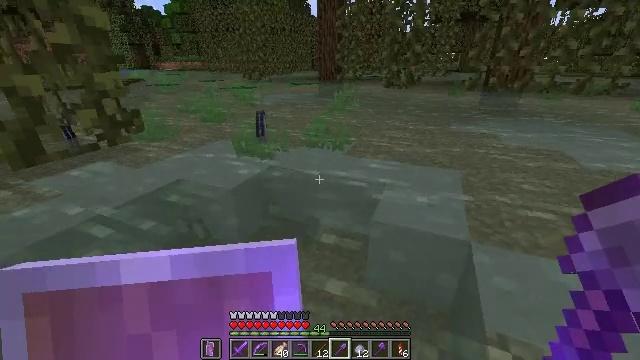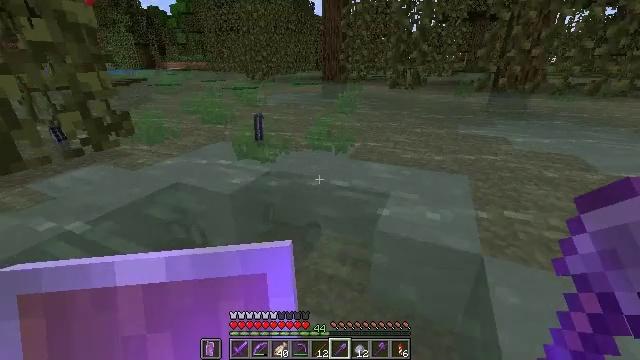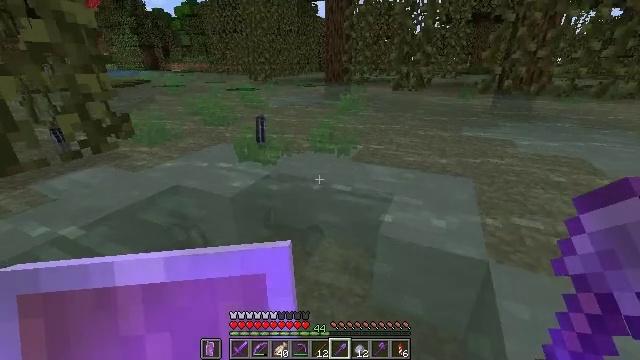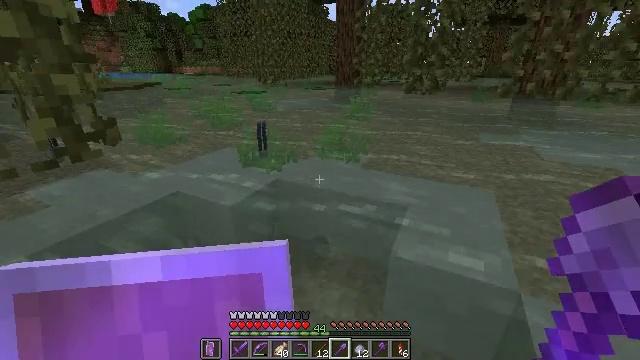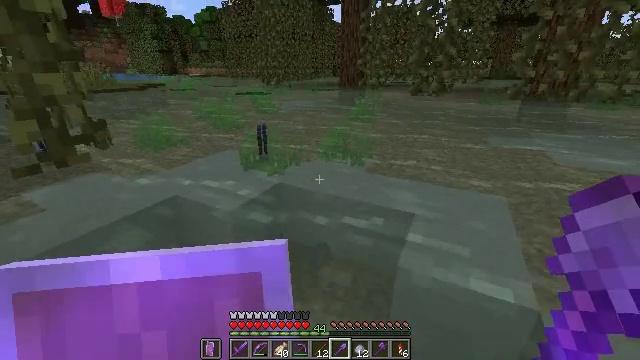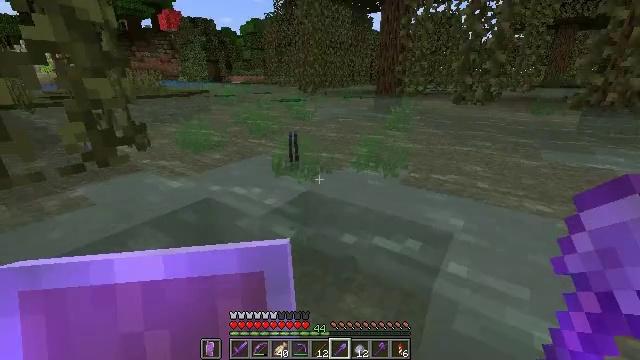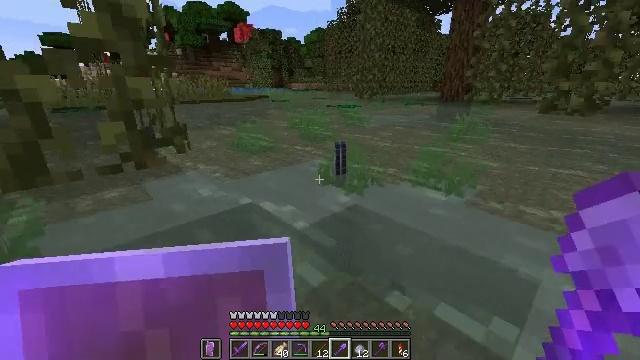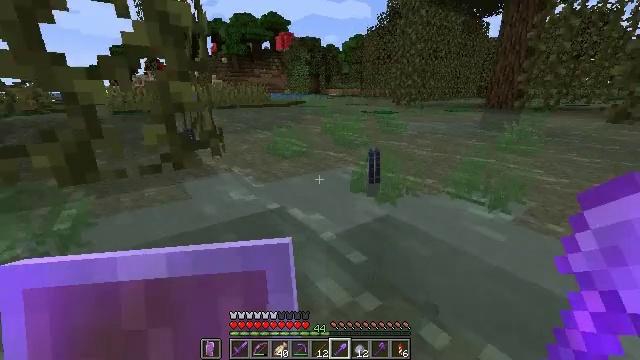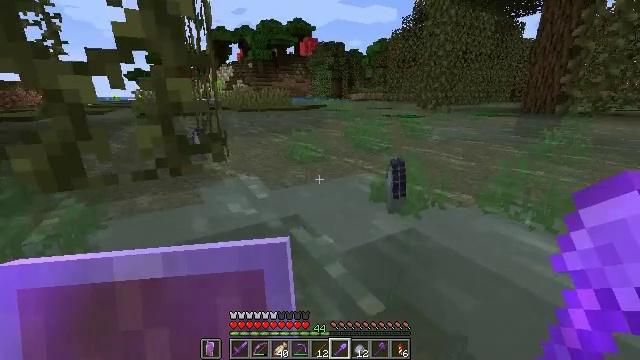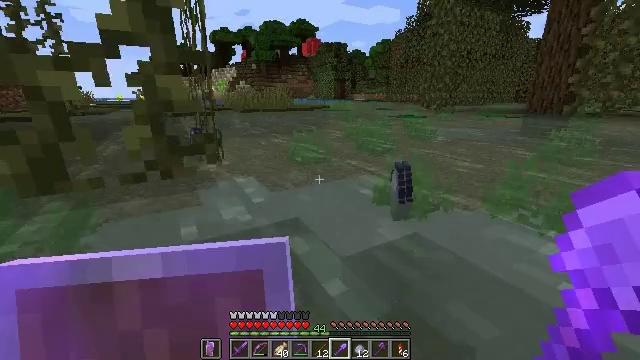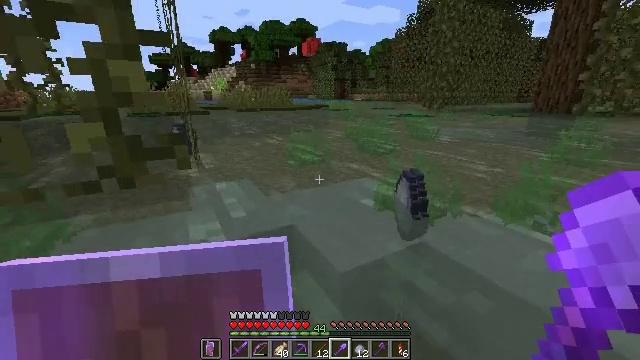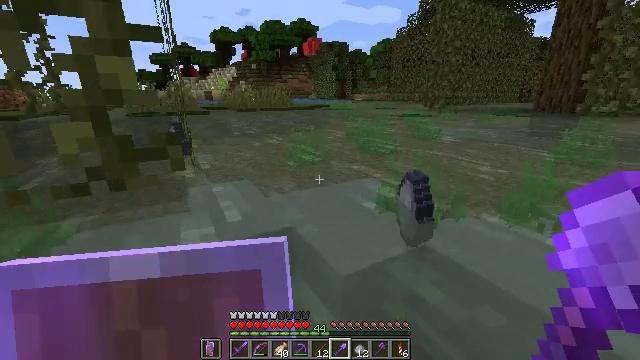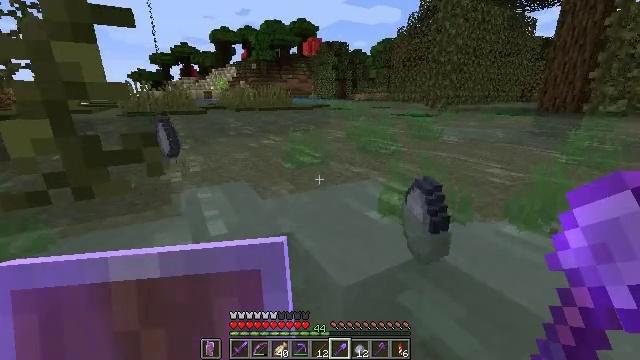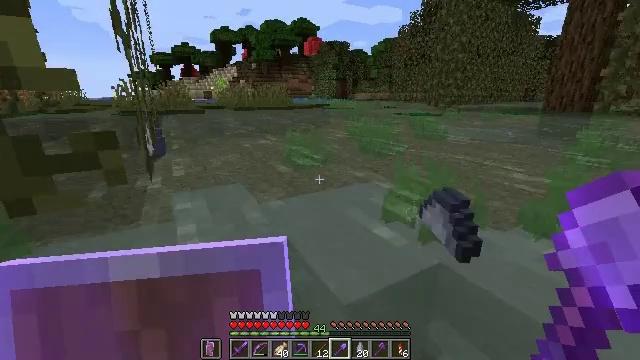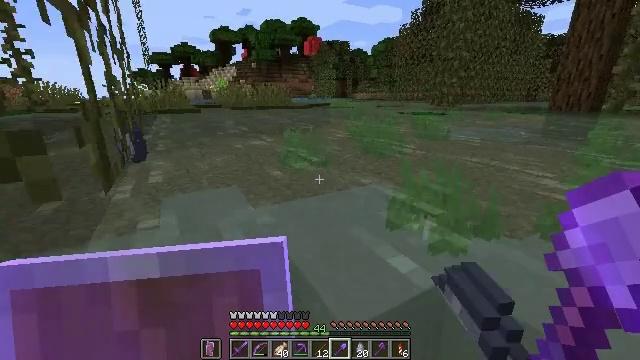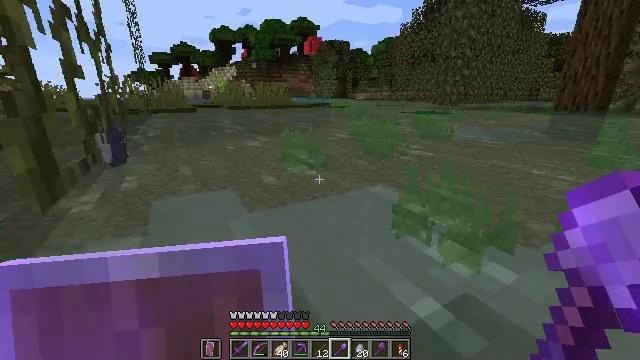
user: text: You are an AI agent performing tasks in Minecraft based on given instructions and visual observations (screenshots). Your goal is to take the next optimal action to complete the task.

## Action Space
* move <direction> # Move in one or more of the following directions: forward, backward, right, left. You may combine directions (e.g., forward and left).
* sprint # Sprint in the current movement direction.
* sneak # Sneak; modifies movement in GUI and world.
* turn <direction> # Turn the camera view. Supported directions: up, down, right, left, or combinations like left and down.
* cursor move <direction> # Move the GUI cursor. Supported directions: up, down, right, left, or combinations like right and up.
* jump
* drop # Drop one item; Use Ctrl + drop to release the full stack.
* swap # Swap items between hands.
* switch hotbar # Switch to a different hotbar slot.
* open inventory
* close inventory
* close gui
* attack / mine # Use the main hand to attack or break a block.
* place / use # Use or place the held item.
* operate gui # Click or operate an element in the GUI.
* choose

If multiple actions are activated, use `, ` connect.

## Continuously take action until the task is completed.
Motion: motion action
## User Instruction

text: Break the clay block to collect it.
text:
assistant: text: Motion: move forward
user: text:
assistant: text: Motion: move forward
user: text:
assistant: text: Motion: move forward, turn left
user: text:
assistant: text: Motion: move forward
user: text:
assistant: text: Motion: move forward, turn left and up
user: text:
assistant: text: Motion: move forward, turn left and up
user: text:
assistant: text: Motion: move forward, turn left and up
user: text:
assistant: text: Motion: move forward, turn left
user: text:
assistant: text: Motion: move forward
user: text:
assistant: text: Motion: move forward
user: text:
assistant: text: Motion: move forward
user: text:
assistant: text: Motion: move forward
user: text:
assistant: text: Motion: move forward
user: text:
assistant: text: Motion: move forward
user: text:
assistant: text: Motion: move forward
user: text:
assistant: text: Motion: move forward
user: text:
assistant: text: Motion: move forward
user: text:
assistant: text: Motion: move forward
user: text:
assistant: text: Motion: move forward
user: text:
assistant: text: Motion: move forward
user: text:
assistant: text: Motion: turn left
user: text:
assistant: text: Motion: turn left and down
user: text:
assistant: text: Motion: turn left and down
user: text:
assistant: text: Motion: turn left and down
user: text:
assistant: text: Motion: turn left and down
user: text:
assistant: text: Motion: turn left and down
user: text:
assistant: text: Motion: turn left and down
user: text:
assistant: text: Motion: turn left and down
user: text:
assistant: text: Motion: turn left
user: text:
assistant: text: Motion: turn left